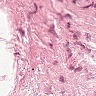
Metastatic tissue present: no